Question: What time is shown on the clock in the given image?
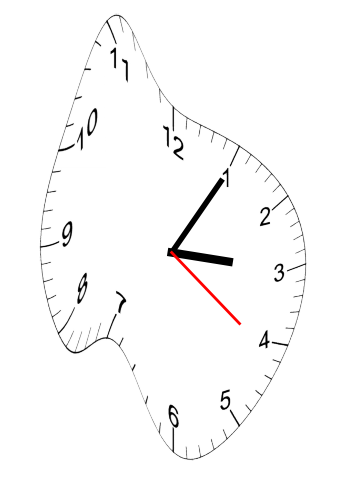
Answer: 03:05:21